Question: I have a table like blow image:

How do I write a LINQ query to bring records of Jan, Feb, March from the table?
my query:
'''
var query = (from c in db.TheMonthlyDelivery select c).AsQueryable();
'''
I am new to LINQ please help me.
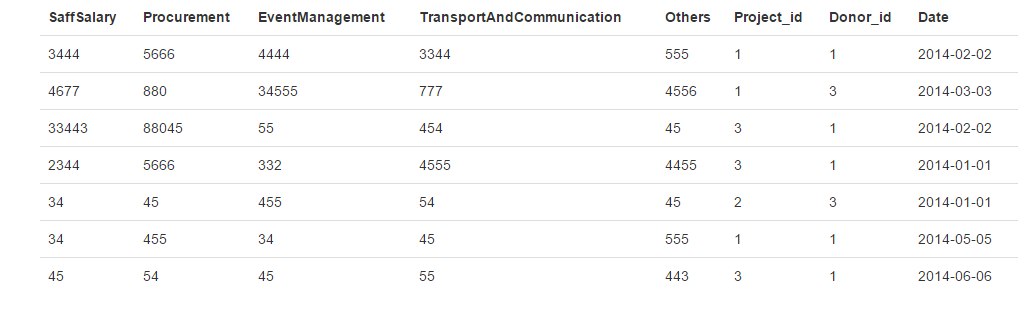
Answer: Try this:-
'''
int[] months = { 1, 2, 3 };
var query= db.TheMonthlyDelivery.Where(x => months.Contains(x.Date.Month));
'''